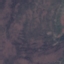
Land use / land cover: HerbaceousVegetation